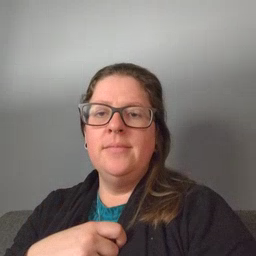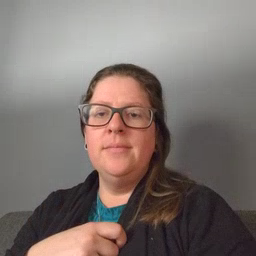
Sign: apple